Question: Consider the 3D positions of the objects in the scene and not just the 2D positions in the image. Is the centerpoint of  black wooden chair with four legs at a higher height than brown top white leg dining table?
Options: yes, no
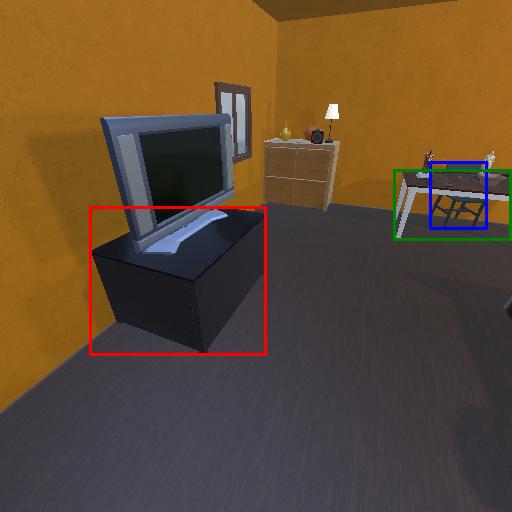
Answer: yes